Question:
Here I am once again, asking for help on this great community.
I hope I can retribute as much as you did someday.
The 4th column (D) in the picture is the expected output.
This is how I put the problem:
- If a number is negative / or has an A (number in the A row is always negative);- Use MATCH to check if there is a correspondent (positive) number in the range (between headers);- If there is a MATCH output the value of the ID (1st column) of the F that has been matched, and then, output the ID of the A that has been matched - If not, do nothing or place a 0.
The problems are:
- It needs to loop, because the negative value can come after the positive one;- The search must be contained between headers.
I've tried to modify and create my own solutions from the tips and codes of the other questions I've placed, but with no success..
Thank you so much!
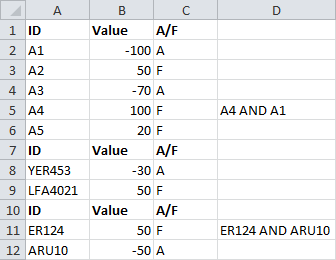
Answer: Try pasting this into the immediate window of the VBE and hitting enter:
'''
Names.Add "i", "=$A$1:$A$12": _
Names.Add "v", "=$B$1:$B$12": _
Names.Add "m", "=$D$1:$D$12": _
Names.Add "h", [IF({1},LOOKUP(ROW(i),ROW(i)/(v=INDEX(v,1))))]: _
Names.Add "l", [IF({1},LOOKUP(ROW(i),ROW(i)/(v=INDEX(v,1)),FREQUENCY(-ROW(i),IF(v=INDEX(v,1),-ROW(i),0))-1))]: _
[m]=[IF(COUNTIF(OFFSET(v,h,,l),"=-"&v),CONCATENATE("=",ADDRESS(ROW(i),COLUMN(i),4),"&"" AND ""&INDEX(",ADDRESS(h+1,COLUMN(i)),":",ADDRESS(h+l,COLUMN(i)),",MATCH(-",ADDRESS(ROW(v),COLUMN(v),4),",",ADDRESS(h+1,COLUMN(v)),":",ADDRESS(h+l,COLUMN(v)),",0))"),"")]: _
Names("h").Delete: _
Names("l").Delete
'''
The output for the example data in the question is:
'''
D5 =A5&" AND "&INDEX($A$2:$A$6,MATCH(-B5,$B$2:$B$6,0))
D11 =A11&" AND "&INDEX($A$11:$A$12,MATCH(-B11,$B$11:$B$12,0))
'''
: This method uses named arrays to store intermediate results for header positions 'h' and section lengths 'l' and takes around 3-4 secs when the range names 'i' (id), 'v' (value) and 'm' (match) are extended to 40,000 rows. A simpler formula for this is possible but it would be very inefficient to fill down on large data sets.